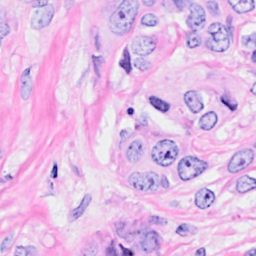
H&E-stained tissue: Breast